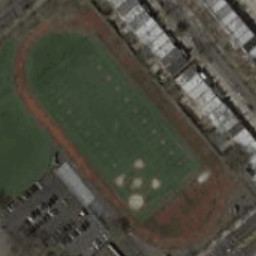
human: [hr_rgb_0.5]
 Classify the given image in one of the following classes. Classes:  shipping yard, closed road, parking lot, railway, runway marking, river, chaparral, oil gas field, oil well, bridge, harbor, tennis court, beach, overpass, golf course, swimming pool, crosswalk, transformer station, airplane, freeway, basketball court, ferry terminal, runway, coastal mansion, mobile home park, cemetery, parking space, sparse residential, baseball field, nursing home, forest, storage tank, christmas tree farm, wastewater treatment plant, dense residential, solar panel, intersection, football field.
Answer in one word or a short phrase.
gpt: football field